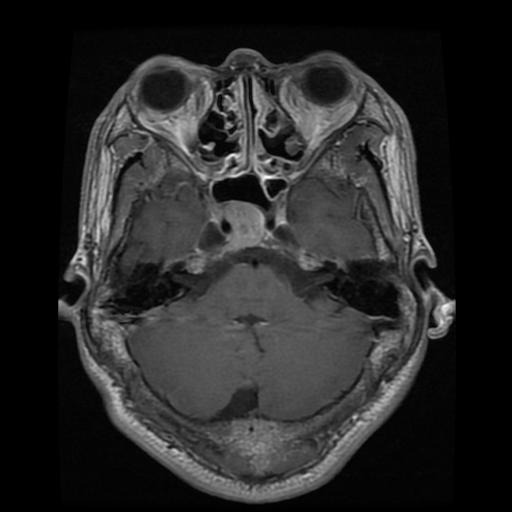
Label: pituitary